Question: I have created a progress bar using the sample code from the bootstrap website. I am getting a gap a the start of the progress bar and i am unable to remove it.
I have attached the image to show how it looks.
Here is the code,
'''
<div class = "form-group">
<div class = "col-xs-12">
<h4>In Progress</h4>
</div>
<div class="progress progress-striped active col-xs-12">
<div class="progress-bar col-xs-12" role="progressbar" aria-valuenow="45" aria-valuemin="0" aria-valuemax="100" style="width: 45%; margin-left: 0; margin-right: 0; padding: 0px 0px 0px 0px">
<span class="sr-only">45% Complete</span>
</div>
</div>
<div class = "col-xs-12">
<button class = "btn btn-danger col-xs-6 pull-right">Stop</button>
</div>
</div>
'''
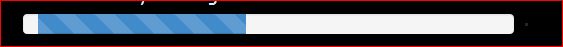
Answer: Put your progress bar within a 'div' with 'col-xs-12', dont apply 'col-xs-12' to your progress bar directly, otherwise it will be subject to styles meant for columns (e.g. padding):
## Demo Fiddle
'''
<div class="form-group">
<div class="col-xs-12">
<h4>In Progress</h4>
</div>
<div class="col-xs-12"> <!-- wrap within a column -->
<div class="progress progress-striped active">
<div class="progress-bar" role="progressbar" aria-valuenow="45" aria-valuemin="0" aria-valuemax="100" style="width: 45%">
<span class="sr-only">45% Complete</span>
</div>
</div>
</div>
<div class="col-xs-12">
<button class="btn btn-danger col-xs-6 pull-right">Stop</button>
</div>
</div>
'''